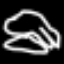
Label: frog